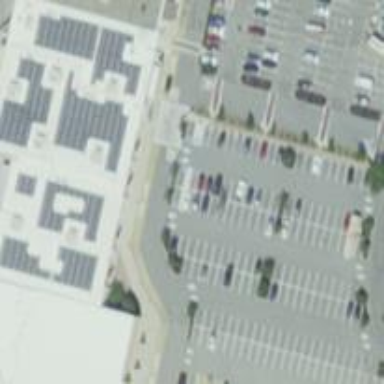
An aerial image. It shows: Parking space.